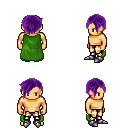
a pixel art fantasy rpg character, male body template, human, tanned skin, green cape, gold greaves, purple pixie cut hairstyle, metal boots, four views (front, back, left, right), 2x2 character sprite sheet, small pixel art, hard edges, no anti-aliasing